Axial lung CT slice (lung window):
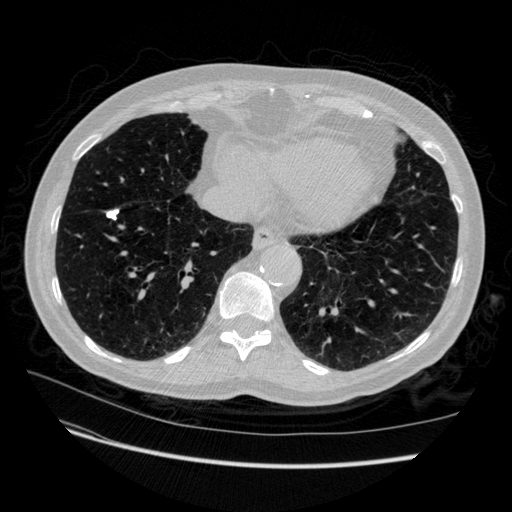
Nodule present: yes
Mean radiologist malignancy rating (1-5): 1